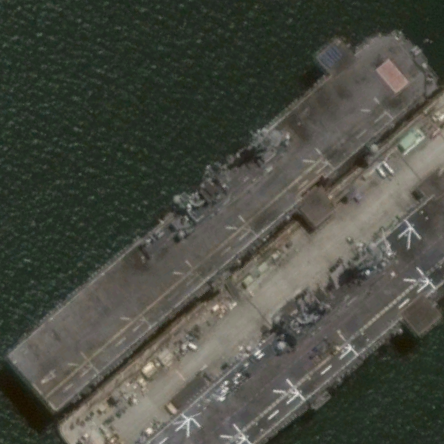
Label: assault